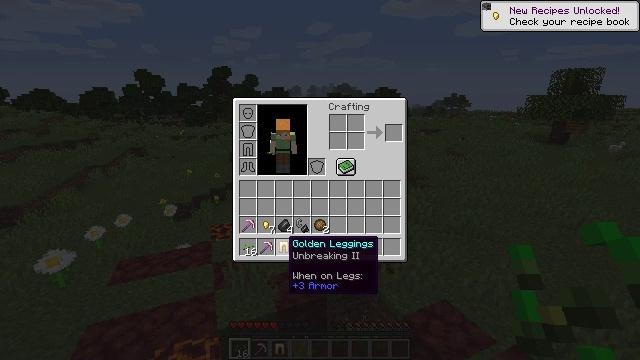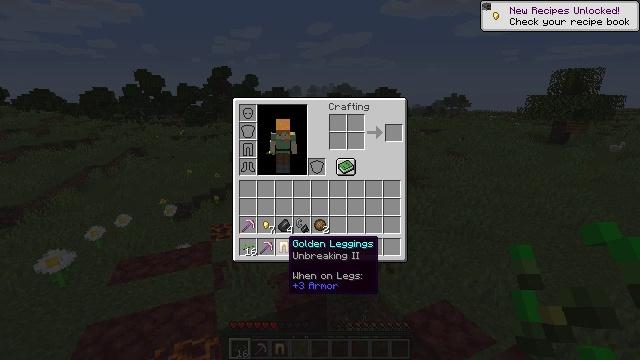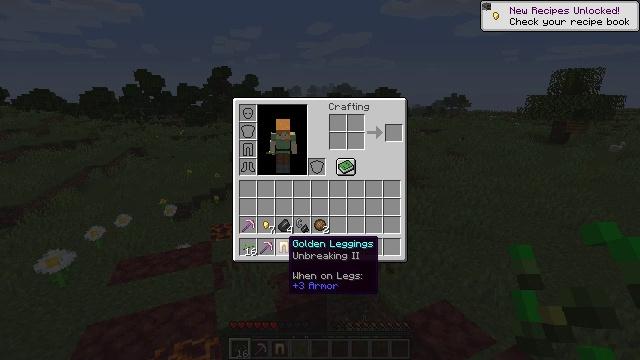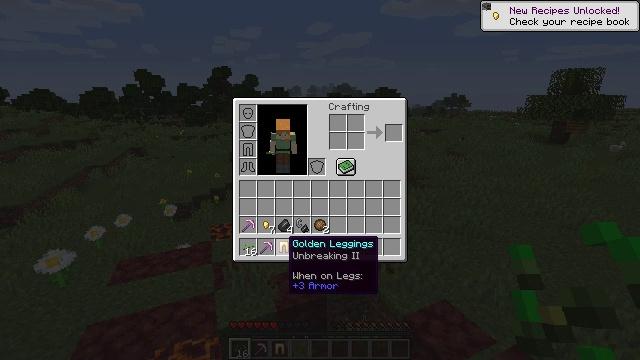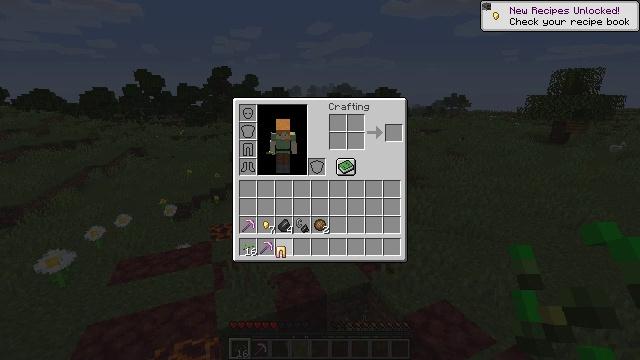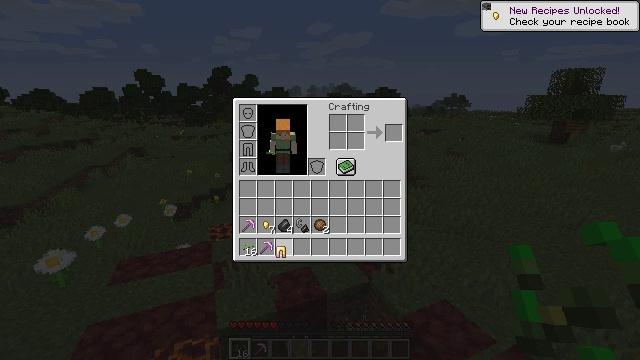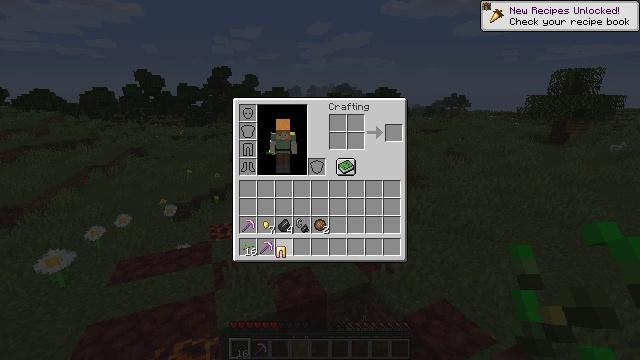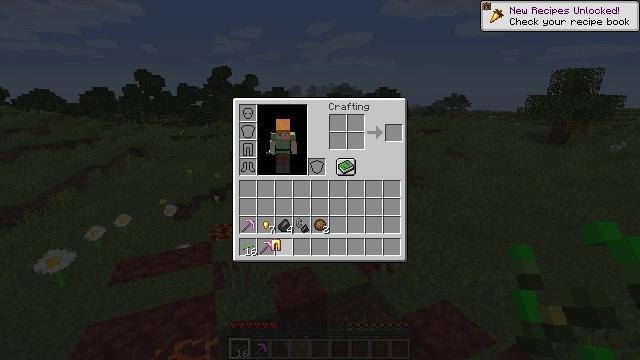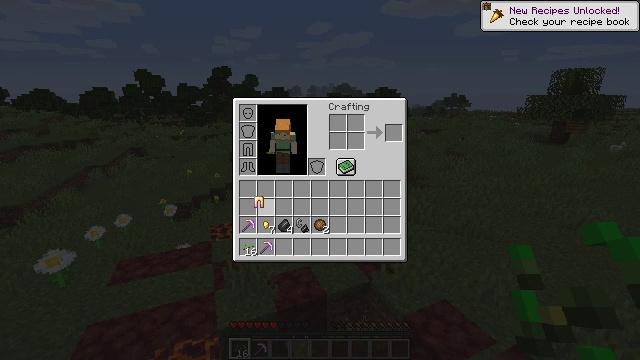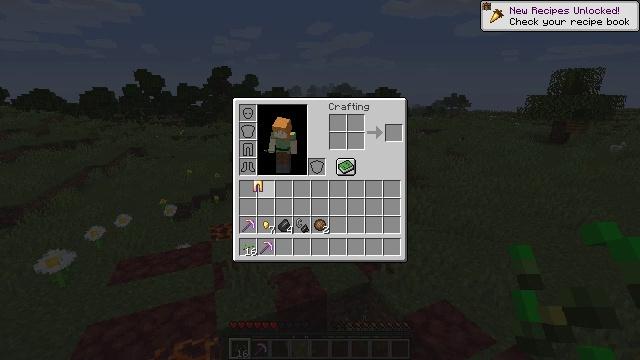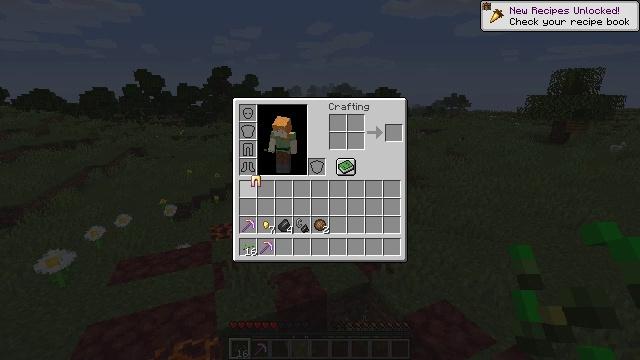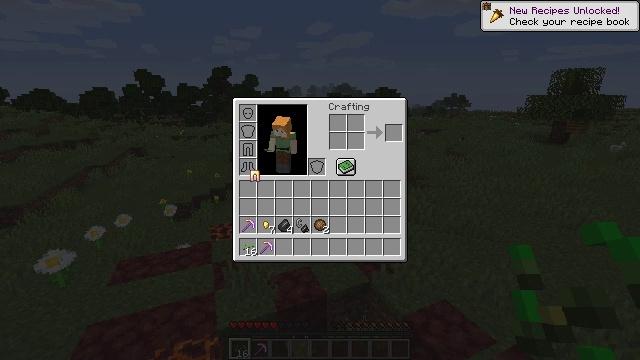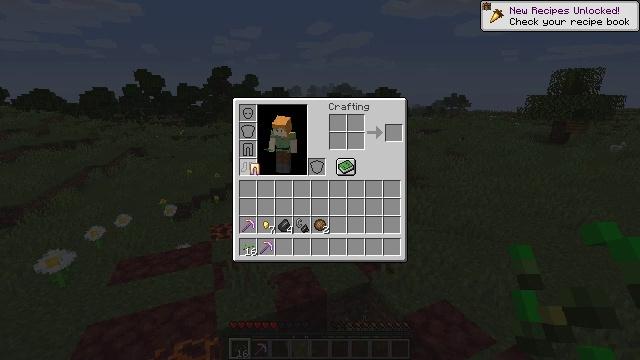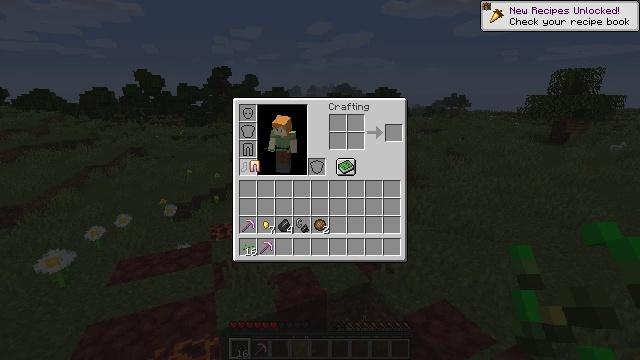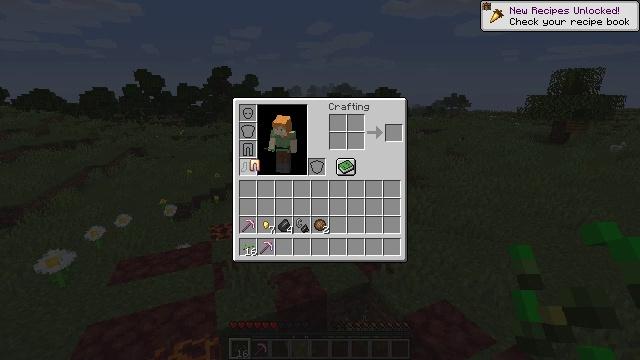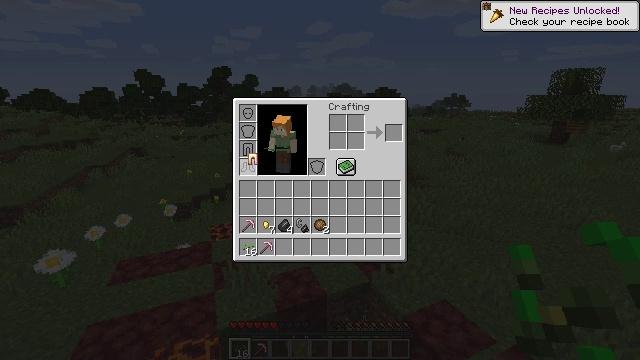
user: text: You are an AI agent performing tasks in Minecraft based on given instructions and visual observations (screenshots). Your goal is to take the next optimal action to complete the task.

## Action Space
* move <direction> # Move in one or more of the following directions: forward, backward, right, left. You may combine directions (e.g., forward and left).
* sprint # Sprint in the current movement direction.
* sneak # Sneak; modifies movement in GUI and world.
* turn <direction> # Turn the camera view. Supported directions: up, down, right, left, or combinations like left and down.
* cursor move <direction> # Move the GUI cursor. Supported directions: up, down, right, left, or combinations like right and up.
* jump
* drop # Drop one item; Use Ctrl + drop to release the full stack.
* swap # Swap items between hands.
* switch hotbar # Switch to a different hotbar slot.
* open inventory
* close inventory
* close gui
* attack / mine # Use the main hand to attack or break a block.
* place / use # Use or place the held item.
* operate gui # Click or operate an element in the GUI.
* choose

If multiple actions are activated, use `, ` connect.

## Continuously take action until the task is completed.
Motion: motion action
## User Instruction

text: Break the grass block.
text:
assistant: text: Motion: no_op
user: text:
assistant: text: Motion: no_op
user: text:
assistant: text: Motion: no_op
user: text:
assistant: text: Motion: attack / mine
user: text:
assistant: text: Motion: attack / mine
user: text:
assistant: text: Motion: attack / mine
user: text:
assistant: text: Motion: turn up, attack / mine
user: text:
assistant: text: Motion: turn left and up
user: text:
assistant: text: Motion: turn up
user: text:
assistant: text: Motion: no_op
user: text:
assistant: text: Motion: no_op
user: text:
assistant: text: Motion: no_op
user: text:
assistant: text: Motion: no_op
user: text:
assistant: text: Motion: no_op
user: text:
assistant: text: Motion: no_op
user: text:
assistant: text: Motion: turn up
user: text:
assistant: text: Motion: no_op
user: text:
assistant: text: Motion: no_op
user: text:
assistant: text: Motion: no_op
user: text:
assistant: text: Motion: no_op
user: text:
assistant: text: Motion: no_op
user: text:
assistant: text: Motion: no_op
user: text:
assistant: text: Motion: no_op
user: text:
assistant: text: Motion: no_op
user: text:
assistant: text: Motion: attack / mine
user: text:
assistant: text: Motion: attack / mine
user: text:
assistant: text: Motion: attack / mine
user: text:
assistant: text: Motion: no_op
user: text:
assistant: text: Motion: no_op
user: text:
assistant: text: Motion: no_op